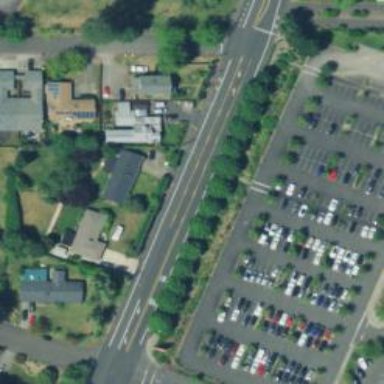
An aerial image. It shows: Secondary road with asphalt surface. There is sidewalk on the left side.